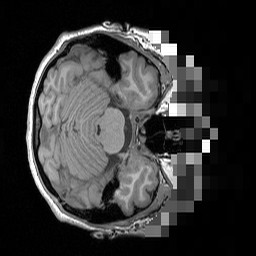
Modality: T1w
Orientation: axial
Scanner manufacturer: siemens
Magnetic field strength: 3 T
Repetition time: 1.5 s
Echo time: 0.00291 s